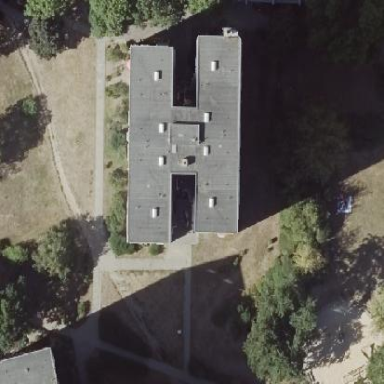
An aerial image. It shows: Building with apartments and flat roof.